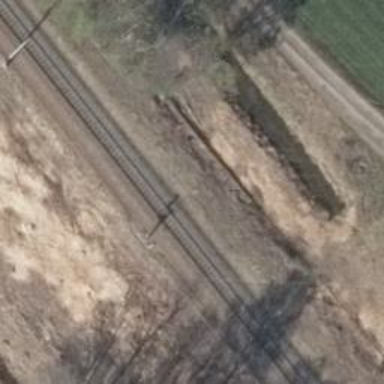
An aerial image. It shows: Light signal at railway crossing.